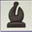
Piece: bB